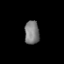
Tissue: prostate
Cell type: Myeloid cells
Senescence score: 0.7702
Nuclear area (px): 338
Mean DAPI intensity: 126.109